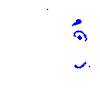
Particle: kaon